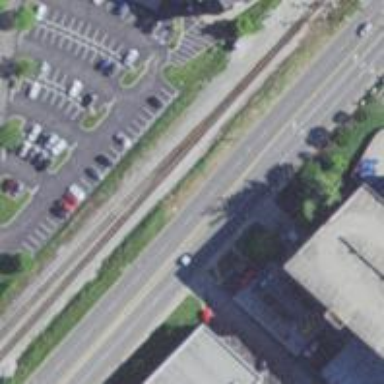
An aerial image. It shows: Railway siding for service.